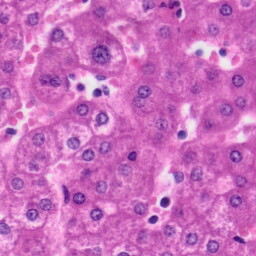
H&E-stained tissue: Liver